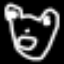
Label: frog